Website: bh-photo
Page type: payment
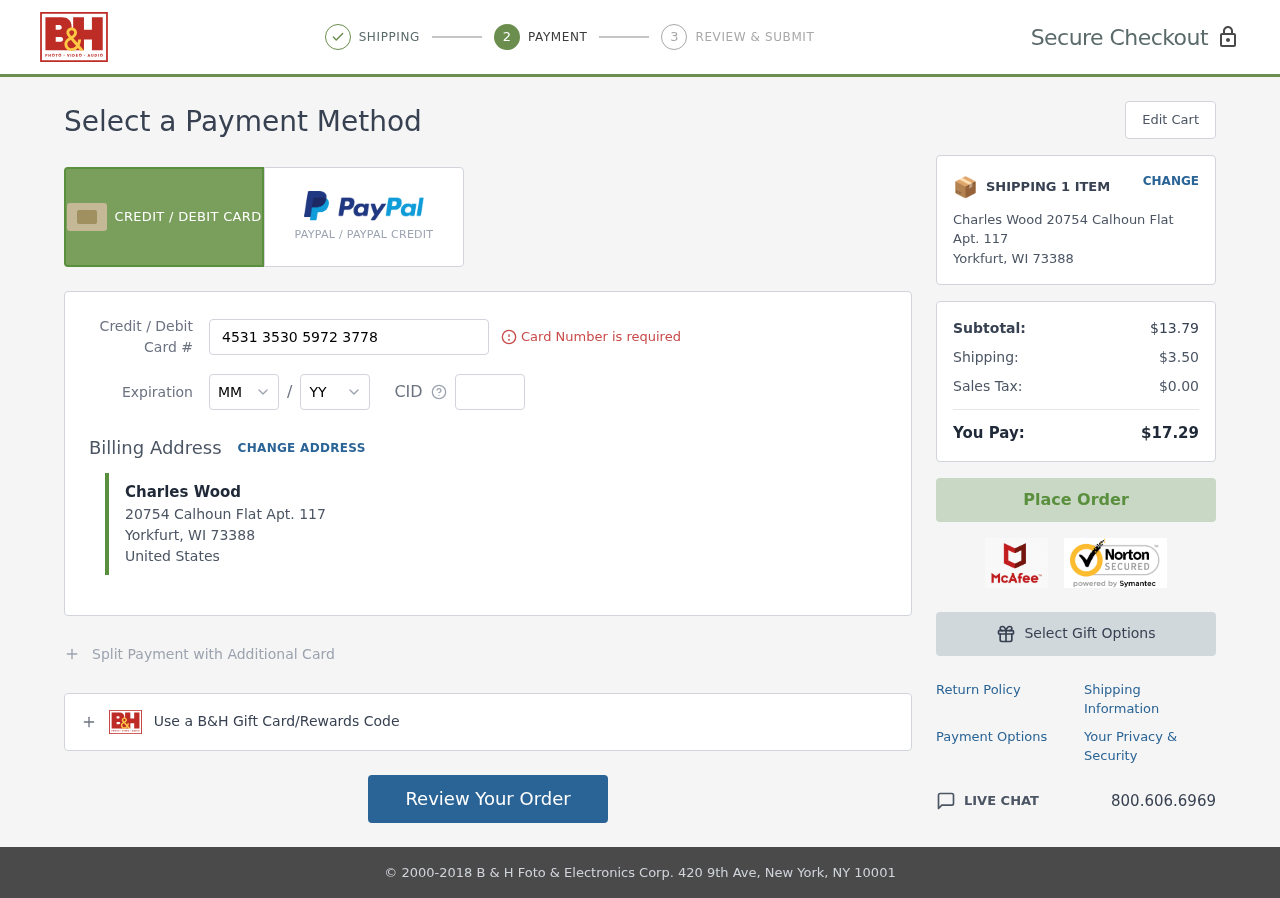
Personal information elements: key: PII_CARD_CVV
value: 202
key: PII_CARD_EXPIRY_MONTH
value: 08
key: PII_CARD_EXPIRY_YEAR
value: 27
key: PII_CARD_NUMBER
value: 4531 3530 5972 3778
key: PII_CITY
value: Yorkfurt
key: PII_COUNTRY
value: United States
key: PII_FULLNAME
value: Charles Wood
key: PII_POSTCODE
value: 73388
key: PII_STATE_ABBR
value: WI
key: PII_STREET
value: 20754 Calhoun Flat Apt. 117
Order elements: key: ORDER_NUM_ITEMS
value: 1
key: ORDER_SUBTOTAL
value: $13.79
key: ORDER_SHIPPING_COST
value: $3.50
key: ORDER_TAX
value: $0.00
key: ORDER_TOTAL
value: $17.29